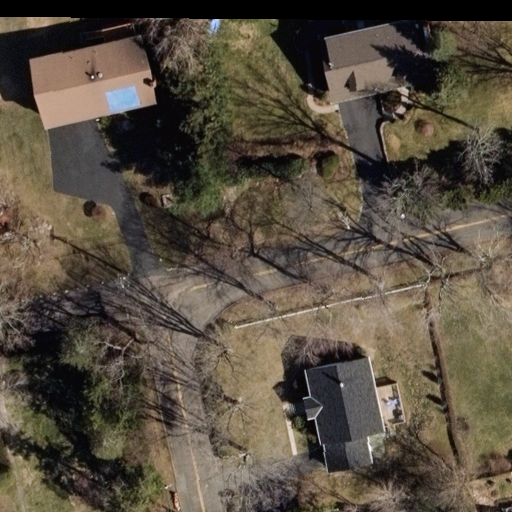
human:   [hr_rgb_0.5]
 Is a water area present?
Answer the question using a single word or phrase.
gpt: no

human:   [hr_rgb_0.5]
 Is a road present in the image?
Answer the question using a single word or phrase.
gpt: yes

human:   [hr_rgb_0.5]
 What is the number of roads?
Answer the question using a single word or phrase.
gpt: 2

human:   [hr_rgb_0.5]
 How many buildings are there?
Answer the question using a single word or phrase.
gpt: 5

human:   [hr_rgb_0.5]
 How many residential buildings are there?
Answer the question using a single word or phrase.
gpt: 5

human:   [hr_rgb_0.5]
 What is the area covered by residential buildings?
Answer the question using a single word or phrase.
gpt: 886m2

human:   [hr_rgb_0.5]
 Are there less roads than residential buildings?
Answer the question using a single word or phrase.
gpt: yes

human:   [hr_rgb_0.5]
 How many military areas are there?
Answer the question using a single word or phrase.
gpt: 0

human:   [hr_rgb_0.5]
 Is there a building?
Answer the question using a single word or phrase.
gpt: yes

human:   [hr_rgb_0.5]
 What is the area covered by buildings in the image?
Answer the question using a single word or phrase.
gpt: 886m2

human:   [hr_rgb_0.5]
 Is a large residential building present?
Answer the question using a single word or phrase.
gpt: no

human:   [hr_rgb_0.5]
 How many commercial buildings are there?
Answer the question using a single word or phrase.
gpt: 0

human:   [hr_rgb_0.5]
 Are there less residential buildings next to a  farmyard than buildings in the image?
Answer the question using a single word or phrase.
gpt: yes

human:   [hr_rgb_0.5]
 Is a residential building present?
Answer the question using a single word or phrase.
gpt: yes

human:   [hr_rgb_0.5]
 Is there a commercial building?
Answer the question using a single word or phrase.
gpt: no

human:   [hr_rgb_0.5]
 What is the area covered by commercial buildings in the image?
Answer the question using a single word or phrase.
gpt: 0m2

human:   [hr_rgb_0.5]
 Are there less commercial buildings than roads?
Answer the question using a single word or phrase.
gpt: yes

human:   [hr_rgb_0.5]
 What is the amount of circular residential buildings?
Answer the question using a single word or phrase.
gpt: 0

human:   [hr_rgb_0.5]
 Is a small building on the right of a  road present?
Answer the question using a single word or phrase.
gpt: yes

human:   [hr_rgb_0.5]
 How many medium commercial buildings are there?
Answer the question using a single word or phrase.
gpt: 0

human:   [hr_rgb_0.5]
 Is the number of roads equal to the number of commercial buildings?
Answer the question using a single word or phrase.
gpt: no

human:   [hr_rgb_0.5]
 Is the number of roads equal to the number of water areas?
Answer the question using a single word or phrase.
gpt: no

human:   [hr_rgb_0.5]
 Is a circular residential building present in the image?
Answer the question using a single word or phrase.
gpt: no

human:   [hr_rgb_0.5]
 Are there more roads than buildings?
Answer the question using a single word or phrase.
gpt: no

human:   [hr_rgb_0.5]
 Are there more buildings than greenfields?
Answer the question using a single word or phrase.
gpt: yes

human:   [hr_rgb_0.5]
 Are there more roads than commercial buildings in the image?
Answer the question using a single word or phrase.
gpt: yes

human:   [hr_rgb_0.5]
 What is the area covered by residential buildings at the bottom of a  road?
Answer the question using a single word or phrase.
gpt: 270m2

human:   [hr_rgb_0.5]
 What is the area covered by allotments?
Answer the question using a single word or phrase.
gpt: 0m2

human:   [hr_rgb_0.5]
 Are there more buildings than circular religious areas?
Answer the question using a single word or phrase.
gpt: yes

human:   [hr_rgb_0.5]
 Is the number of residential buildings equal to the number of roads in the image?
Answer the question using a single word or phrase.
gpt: no

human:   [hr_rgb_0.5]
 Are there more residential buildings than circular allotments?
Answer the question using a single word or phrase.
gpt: yes

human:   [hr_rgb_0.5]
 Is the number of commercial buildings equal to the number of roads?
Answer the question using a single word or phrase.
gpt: no

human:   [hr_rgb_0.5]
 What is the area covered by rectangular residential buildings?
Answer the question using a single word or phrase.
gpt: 4m2

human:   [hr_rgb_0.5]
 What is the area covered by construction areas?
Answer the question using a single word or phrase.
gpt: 0m2

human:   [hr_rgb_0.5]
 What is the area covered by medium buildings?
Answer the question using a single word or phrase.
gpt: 881m2

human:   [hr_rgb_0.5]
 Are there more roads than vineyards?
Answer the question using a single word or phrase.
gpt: yes

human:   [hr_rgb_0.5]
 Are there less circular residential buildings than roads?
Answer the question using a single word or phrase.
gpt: yes

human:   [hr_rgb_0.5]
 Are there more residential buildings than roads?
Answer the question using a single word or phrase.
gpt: yes

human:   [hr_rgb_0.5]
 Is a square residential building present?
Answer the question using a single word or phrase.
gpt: no

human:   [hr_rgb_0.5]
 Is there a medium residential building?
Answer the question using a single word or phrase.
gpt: yes

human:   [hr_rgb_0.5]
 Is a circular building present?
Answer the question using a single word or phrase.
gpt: no

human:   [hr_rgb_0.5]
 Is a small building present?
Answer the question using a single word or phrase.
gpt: yes

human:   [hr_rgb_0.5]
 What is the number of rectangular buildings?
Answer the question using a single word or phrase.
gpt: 2

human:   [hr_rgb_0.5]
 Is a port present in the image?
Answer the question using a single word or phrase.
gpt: no

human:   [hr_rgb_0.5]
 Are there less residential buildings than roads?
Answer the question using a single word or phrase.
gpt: no

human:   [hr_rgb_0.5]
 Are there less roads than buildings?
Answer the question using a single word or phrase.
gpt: yes

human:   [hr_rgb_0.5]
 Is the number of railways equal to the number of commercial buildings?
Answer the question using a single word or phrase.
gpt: yes

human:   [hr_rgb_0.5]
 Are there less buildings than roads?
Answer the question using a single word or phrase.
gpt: no

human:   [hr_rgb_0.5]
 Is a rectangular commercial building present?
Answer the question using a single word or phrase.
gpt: no

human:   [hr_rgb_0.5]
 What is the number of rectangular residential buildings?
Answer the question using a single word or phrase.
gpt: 2

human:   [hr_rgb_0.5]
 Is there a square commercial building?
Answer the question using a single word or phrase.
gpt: no

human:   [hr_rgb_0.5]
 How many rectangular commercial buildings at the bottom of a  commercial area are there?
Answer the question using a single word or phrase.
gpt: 0

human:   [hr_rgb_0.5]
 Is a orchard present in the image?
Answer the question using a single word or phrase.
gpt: no

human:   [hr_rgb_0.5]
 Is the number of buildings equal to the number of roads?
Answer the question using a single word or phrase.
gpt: no

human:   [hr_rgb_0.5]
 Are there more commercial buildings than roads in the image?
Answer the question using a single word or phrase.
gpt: no

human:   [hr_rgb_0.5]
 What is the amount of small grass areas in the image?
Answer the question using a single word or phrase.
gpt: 0

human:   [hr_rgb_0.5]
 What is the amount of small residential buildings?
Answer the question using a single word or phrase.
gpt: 2

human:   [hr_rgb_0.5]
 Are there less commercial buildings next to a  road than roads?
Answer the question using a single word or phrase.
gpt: yes

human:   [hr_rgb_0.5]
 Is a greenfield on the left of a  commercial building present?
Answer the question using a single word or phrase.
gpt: no

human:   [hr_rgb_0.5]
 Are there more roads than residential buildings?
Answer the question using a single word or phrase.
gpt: no

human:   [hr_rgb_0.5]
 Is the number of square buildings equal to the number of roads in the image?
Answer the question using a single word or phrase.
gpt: no

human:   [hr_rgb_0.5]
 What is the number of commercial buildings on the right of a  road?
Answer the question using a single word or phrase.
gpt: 0

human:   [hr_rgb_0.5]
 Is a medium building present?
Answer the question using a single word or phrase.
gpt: yes

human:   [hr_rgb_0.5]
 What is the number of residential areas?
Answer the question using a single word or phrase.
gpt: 0